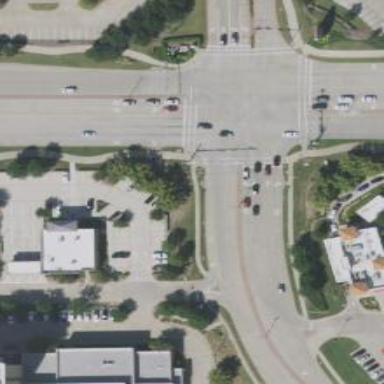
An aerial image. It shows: Tertiary road with separate sidewalk.